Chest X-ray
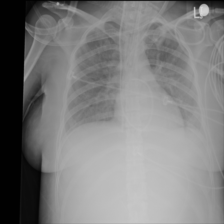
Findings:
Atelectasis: negative
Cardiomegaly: negative
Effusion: negative
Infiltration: negative
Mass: negative
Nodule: negative
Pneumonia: negative
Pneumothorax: negative
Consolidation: positive
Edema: negative
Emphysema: negative
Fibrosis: negative
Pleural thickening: negative
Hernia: negative